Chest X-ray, PA view. Patient: 72 years old, sex M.
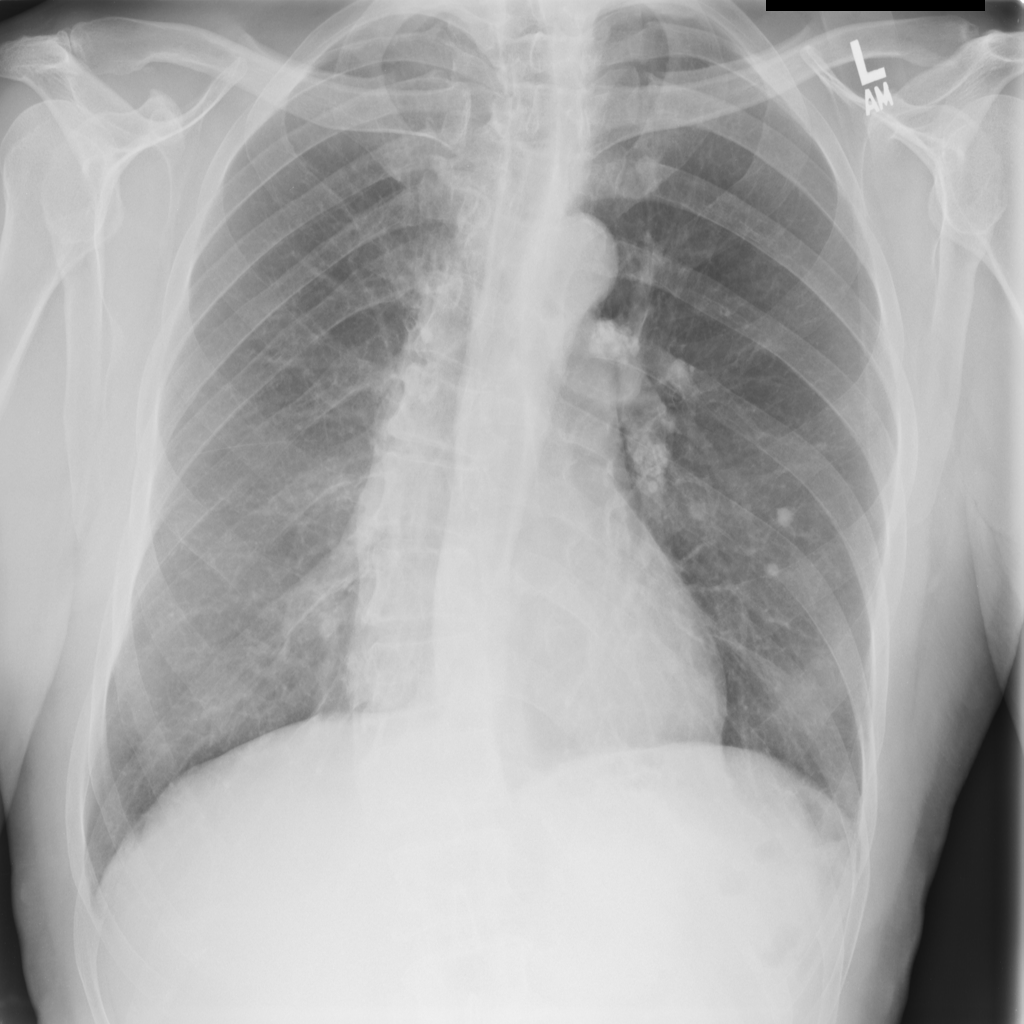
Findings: Effusion, Nodule